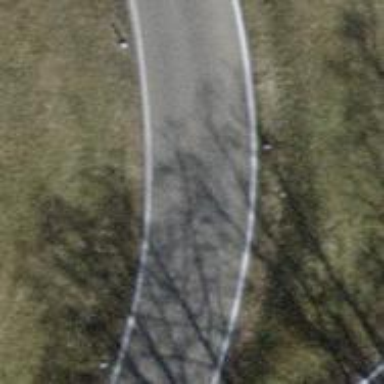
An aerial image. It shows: Unclassified road with asphalt surface.